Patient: sex M, age 75
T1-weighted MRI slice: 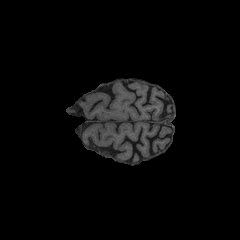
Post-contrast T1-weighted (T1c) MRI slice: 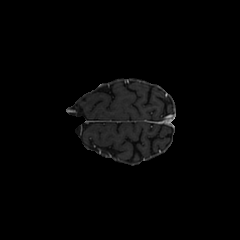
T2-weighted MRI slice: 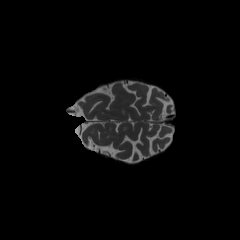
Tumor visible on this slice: no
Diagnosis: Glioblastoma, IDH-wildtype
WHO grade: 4